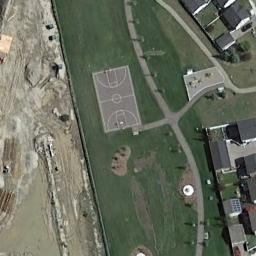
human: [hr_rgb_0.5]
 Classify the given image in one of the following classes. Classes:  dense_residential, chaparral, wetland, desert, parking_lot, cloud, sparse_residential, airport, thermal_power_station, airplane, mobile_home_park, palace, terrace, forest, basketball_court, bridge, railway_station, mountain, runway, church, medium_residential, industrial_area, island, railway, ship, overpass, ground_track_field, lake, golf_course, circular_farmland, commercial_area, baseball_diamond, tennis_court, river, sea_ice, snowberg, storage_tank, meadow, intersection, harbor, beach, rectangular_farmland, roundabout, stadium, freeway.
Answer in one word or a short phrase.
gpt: basketball_court